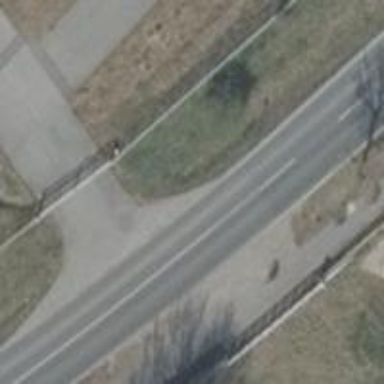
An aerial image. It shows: Tertiary road with asphalt surface.